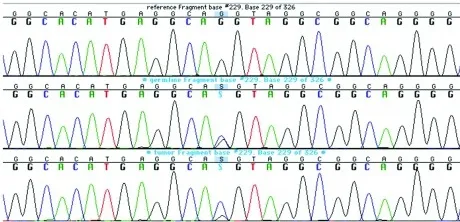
FLCN sequences. . The c.1062G>C wild type allele in exon 9 is lost in the tumour, while the patient is heterozygote for the mutation in the germline. Top sequence, control DNA. Middle sequence, germline DNA (normal tissue). Bottom sequence, tumour DNA.
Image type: chart (chart)